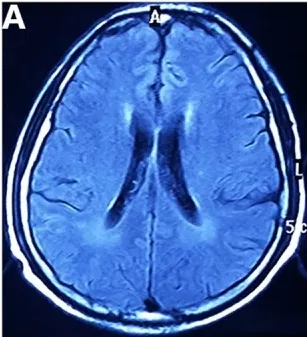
T2-weighted FLAIR MR Images obtained by magnetic resonance imaging (MRI) scans. The matched control's brain MR images show the normal lateral ventricles.
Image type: radiology (mri)